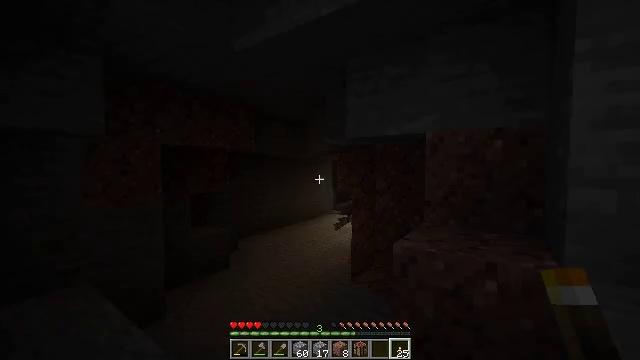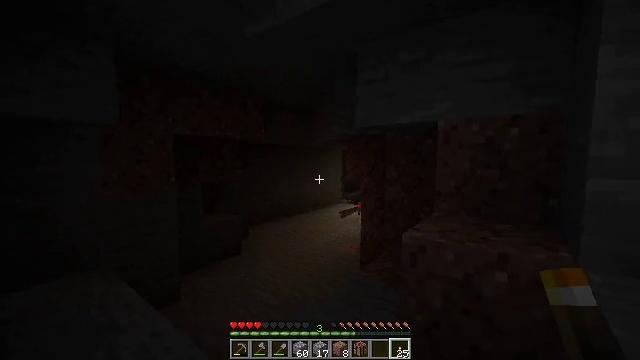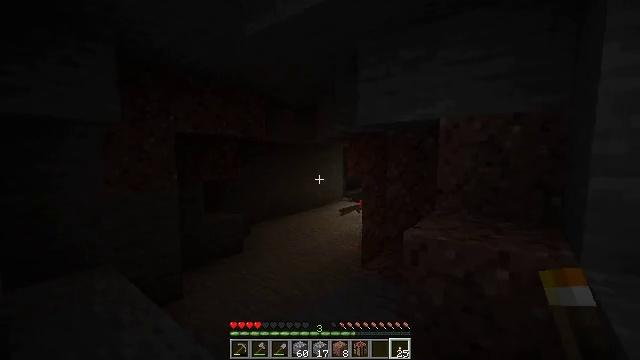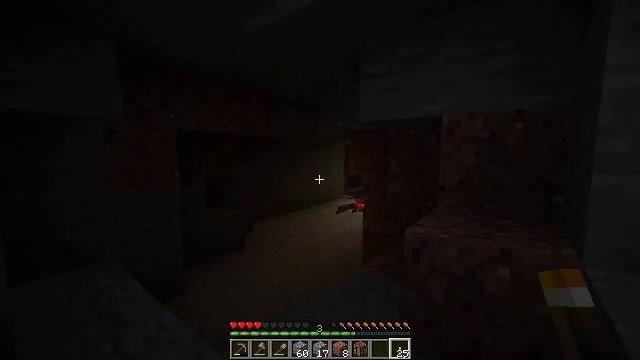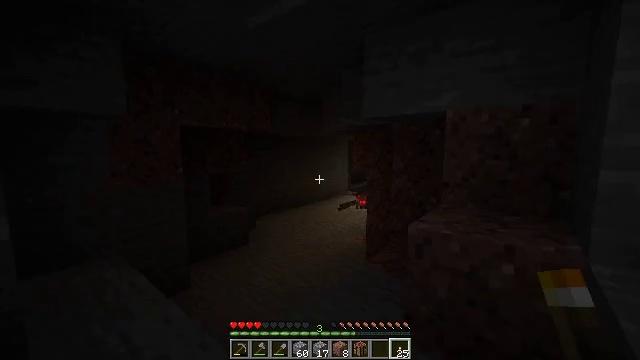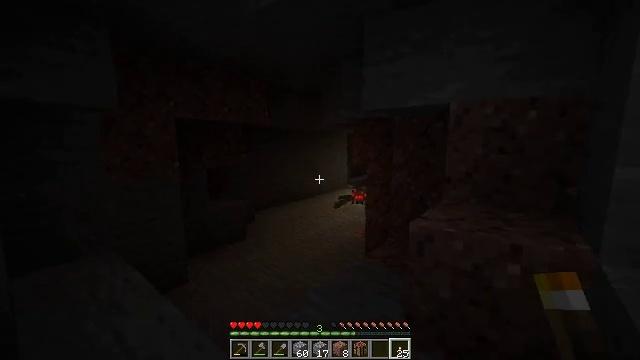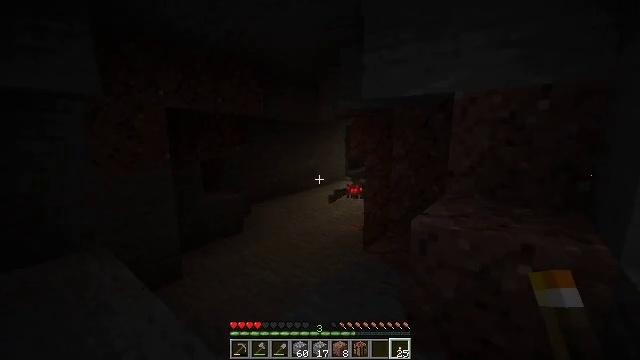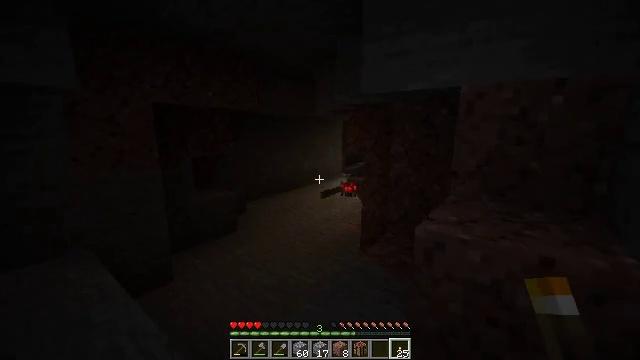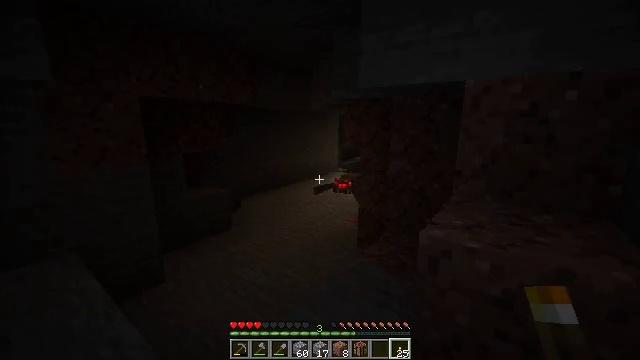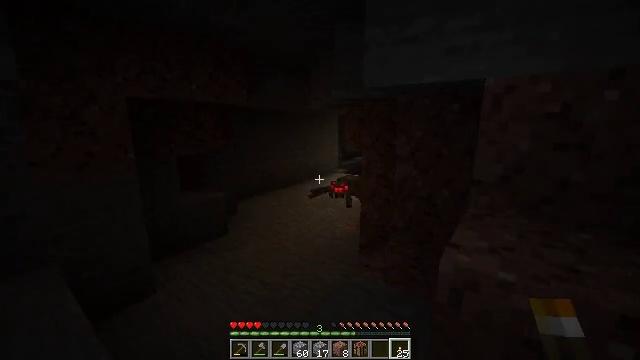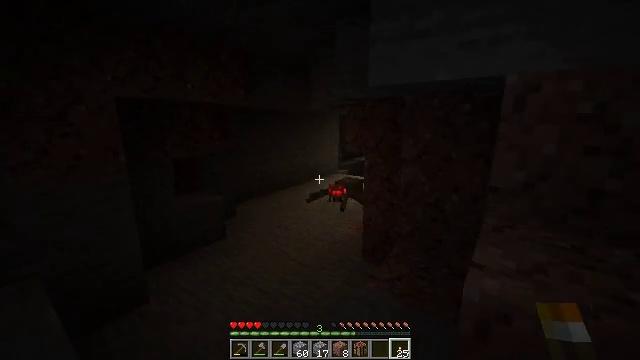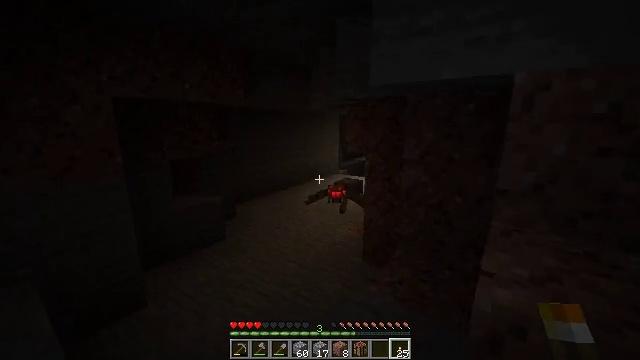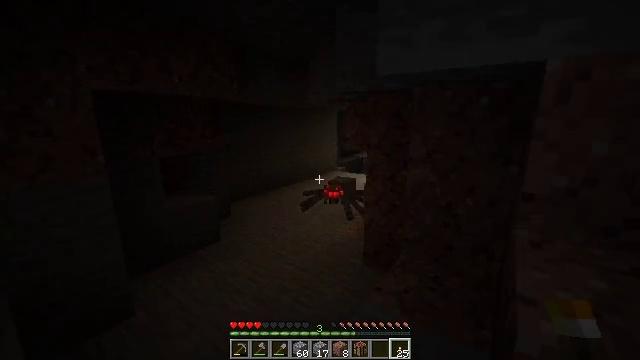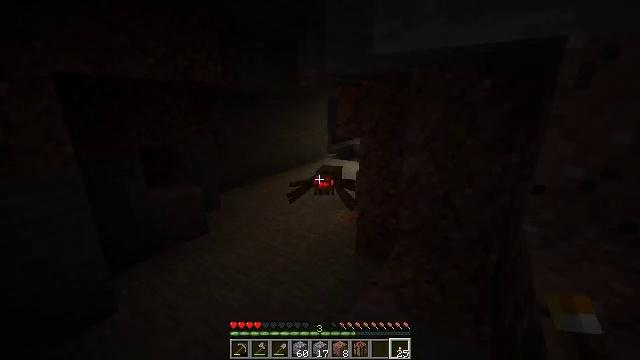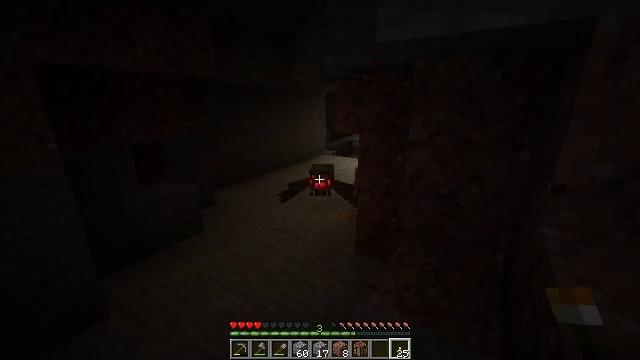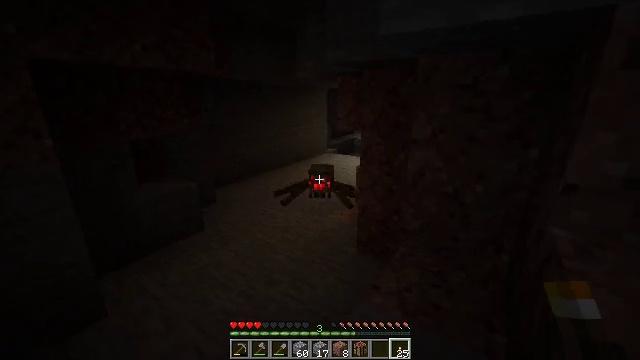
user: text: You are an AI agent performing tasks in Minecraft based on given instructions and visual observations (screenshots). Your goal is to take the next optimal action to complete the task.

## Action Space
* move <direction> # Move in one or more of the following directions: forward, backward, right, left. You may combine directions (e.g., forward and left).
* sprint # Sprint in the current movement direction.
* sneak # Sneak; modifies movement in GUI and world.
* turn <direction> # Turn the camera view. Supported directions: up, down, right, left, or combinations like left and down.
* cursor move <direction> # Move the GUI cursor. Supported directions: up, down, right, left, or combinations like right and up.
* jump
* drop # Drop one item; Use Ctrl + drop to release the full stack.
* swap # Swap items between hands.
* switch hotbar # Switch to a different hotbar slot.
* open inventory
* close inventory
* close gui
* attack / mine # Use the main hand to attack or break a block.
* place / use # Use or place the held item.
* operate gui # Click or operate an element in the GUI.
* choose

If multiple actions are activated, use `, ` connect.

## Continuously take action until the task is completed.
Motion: motion action
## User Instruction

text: Kill aquatic mobs.
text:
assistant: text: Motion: turn left and down
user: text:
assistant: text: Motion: no_op
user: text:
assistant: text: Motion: no_op
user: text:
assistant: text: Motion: no_op
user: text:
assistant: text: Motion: move forward, turn down
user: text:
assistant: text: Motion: move forward, turn down
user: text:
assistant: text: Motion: move forward
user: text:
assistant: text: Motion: move forward, turn down
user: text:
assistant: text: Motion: move forward
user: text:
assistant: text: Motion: move forward
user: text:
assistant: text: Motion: move forward
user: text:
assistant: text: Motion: move forward
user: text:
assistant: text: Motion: turn right and down
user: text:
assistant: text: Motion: no_op
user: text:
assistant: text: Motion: no_op
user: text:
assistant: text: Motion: turn left and down
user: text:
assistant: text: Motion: move back, turn left and down
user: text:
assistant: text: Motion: move back
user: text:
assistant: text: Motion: move back
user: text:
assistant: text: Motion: move back
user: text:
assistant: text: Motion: move back
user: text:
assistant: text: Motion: move back, turn down
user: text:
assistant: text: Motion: move back, turn right and down
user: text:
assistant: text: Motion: move back, turn right and down
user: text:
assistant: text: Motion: move back, turn right
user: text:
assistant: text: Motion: move back, turn right
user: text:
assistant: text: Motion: move back, turn right and up
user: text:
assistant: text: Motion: turn right and up
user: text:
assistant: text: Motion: move back, turn right and up
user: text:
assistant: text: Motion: move back, turn up